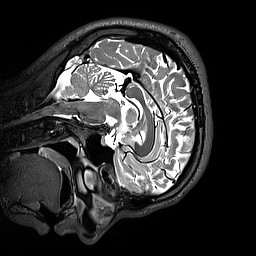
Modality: T2w
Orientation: sagittal
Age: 23
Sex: male
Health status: healthy
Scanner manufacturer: siemens
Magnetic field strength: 3 T
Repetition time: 3.2 s
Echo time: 0.412 s